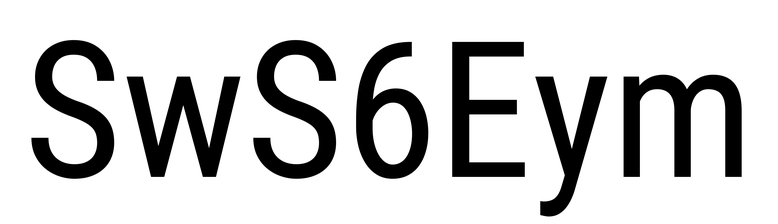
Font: Roboto_Condensed_Regular